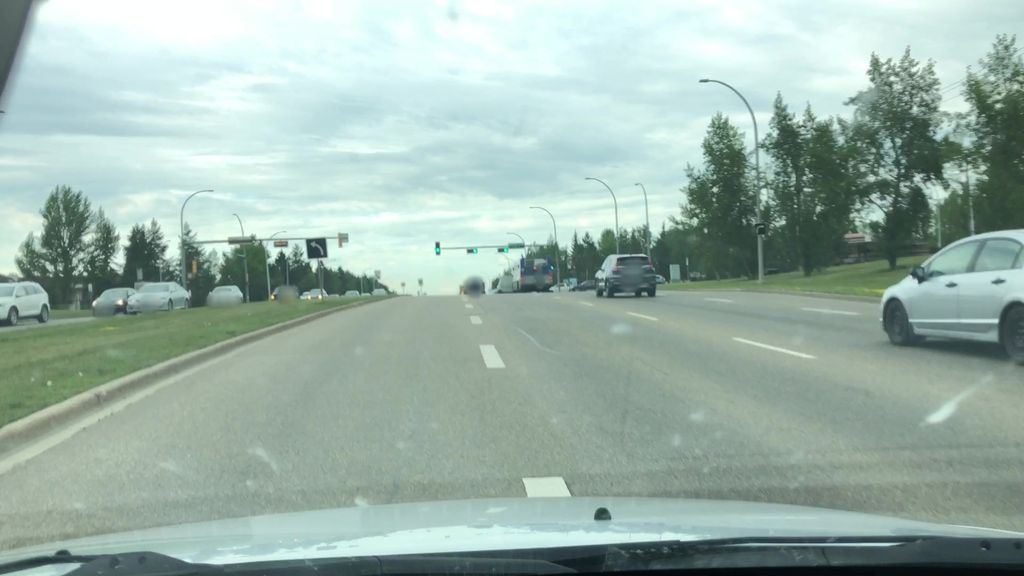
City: edmonton